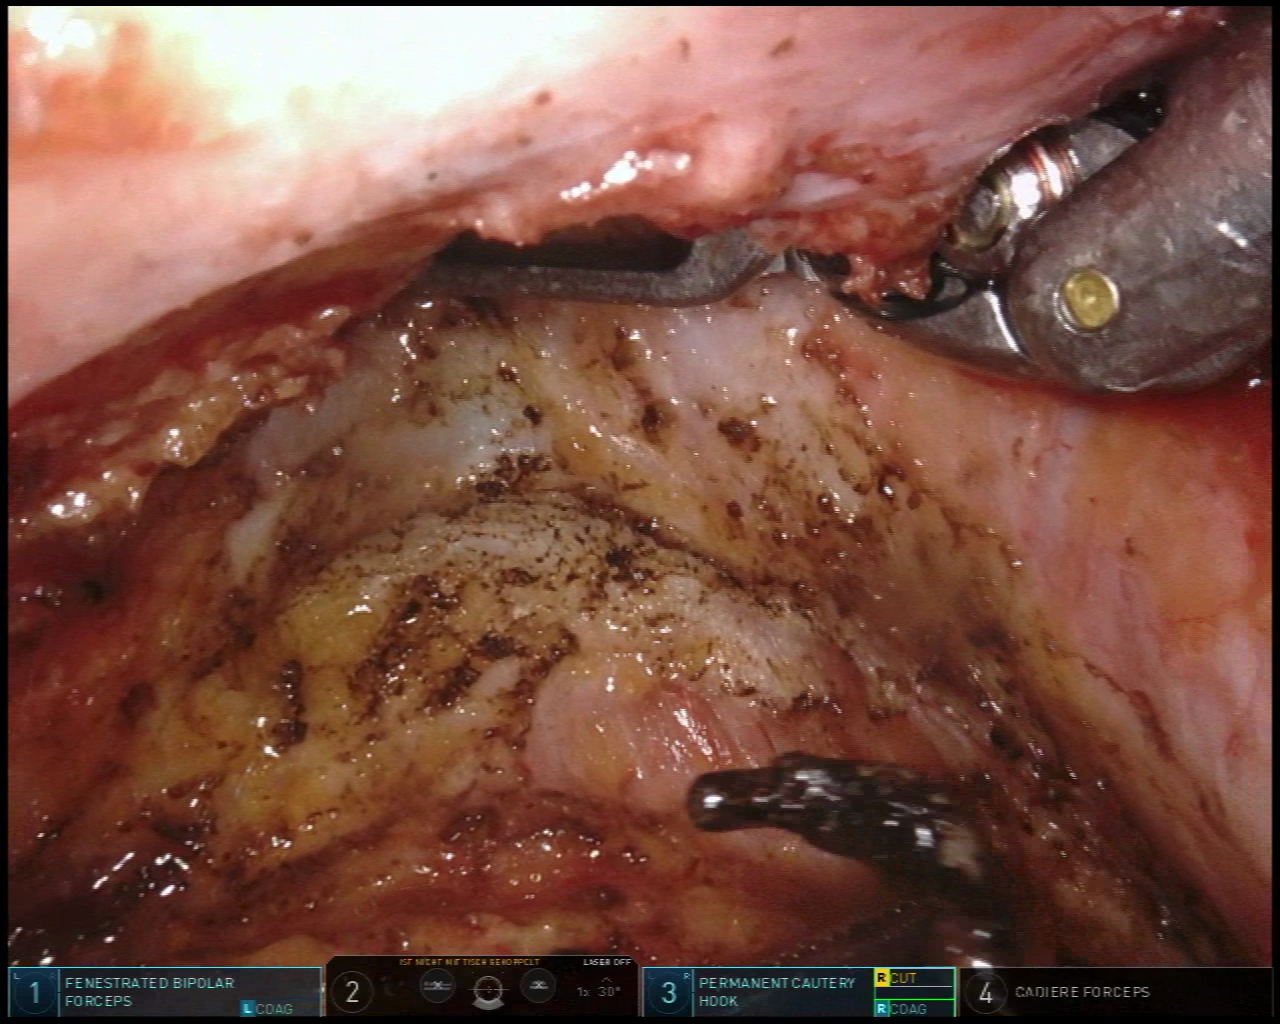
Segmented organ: vesicular_glands
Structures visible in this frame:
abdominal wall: no
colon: no
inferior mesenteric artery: no
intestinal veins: no
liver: no
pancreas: no
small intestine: no
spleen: no
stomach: no
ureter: no
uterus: no
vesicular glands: yes